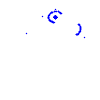
Particle: proton